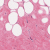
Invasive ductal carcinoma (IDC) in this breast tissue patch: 0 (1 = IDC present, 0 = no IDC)